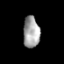
Tissue: prostate
Cell type: Myeloid cells
Senescence score: 0.3393
Nuclear area (px): 505
Mean DAPI intensity: 162.705